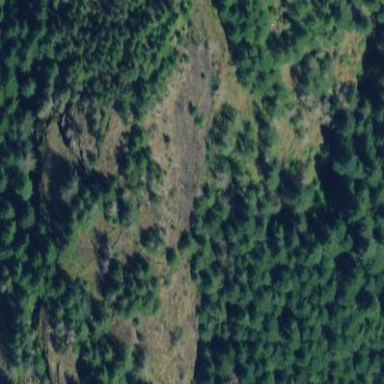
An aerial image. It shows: Natural scree.